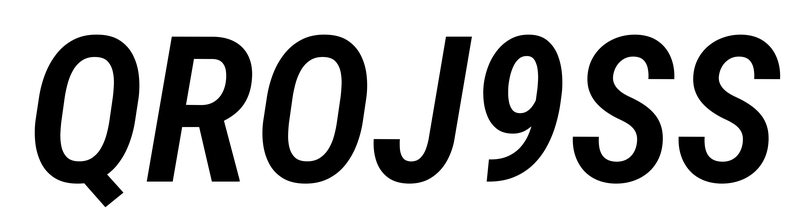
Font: Roboto-Italic_Condensed_SemiBold_Italic